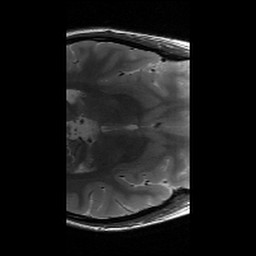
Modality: T2w
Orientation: axial
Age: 22
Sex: female
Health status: healthy
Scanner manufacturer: siemens
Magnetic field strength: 3 T
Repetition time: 6 s
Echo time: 0.064 s